Question: When i am building my solution there is an error that show in the error panel.
But i don't understand the error and the real problem is when i am clicking on the error it doesn't taking me to error line.
In the error table the fields File, Line, Column and Project are empty.
So how can i find where is my problem?
I have already done a research for the words "Ticks" and didn't found anything

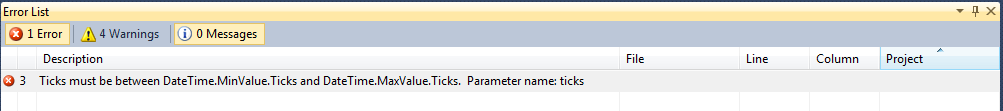
Answer: Hmm, pretty strange.
Refer to this <URL>:
> How I Solved It After getting pretty annoyed because I was on the
clock I made a backup of the site and decided to delete files until
the dodgy file showed its face.I used the following heuristic to do this:1.Switch to the Output tab and see what the last folder was which was compiled before it borked.
2.Delete that folder.
3.Recompile
4.Keep repeating steps 1 to 3 until the site compiles
5.When it compiles start bringing back individual files in the last batch you deleted until you find the offending file For me it turned
out to be a single .jpg which when viewed in explorer with View
Details had an empty "Date Modified".I opened it up in Photoshop and saved it out again and this fixed the
problem.